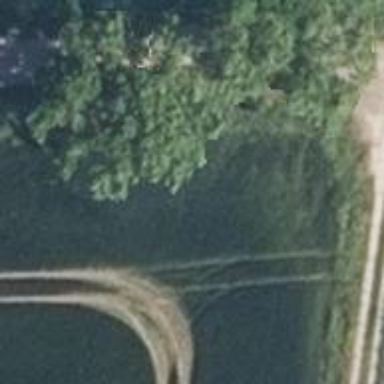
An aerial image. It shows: Row of trees in natural setting.